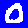
Digit: 0